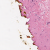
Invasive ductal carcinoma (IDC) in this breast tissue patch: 0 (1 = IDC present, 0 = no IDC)